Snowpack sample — Buffalo Mountain, Silverthorne, Colorado, USA (1/25/25, 10:11 AM MST)
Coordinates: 39.6222, -106.1139
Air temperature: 22 °F
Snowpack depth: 110 cm
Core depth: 10 cm
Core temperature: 46.4 °F
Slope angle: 12°, slope face: 102°
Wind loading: high
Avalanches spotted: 0
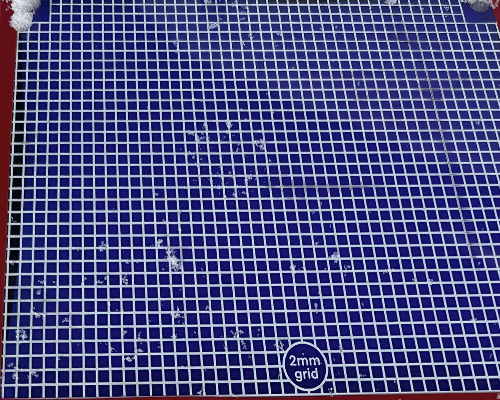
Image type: profile
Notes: No avalanches nearby, collected on the outskirts of a fire break 15 meters from the treeline, on way to Buffalo and Red Mountain